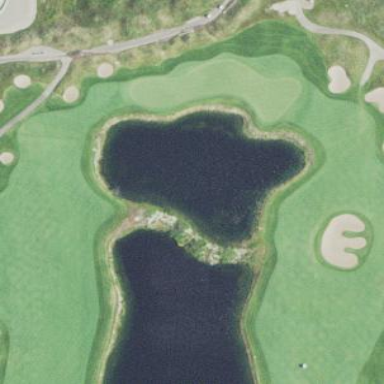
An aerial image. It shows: Natural pond serving as water hazard on golf course.